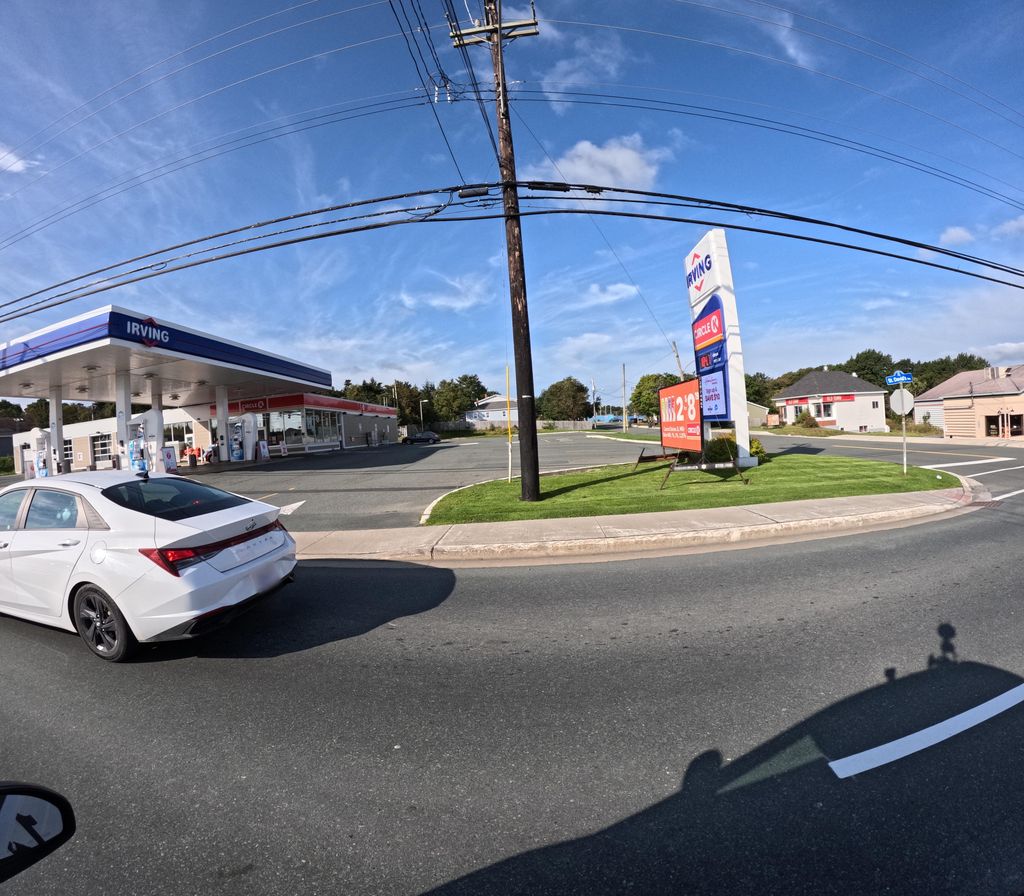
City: st_johns